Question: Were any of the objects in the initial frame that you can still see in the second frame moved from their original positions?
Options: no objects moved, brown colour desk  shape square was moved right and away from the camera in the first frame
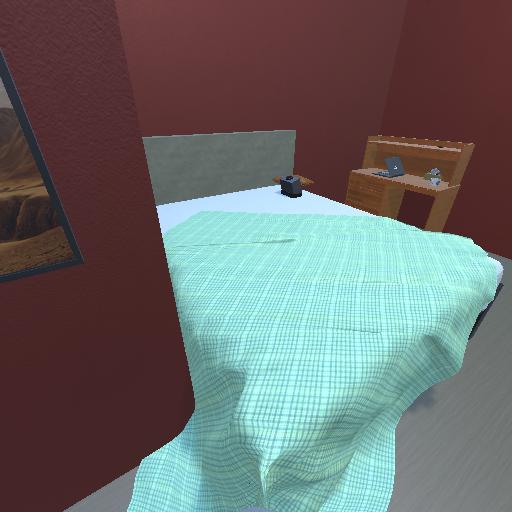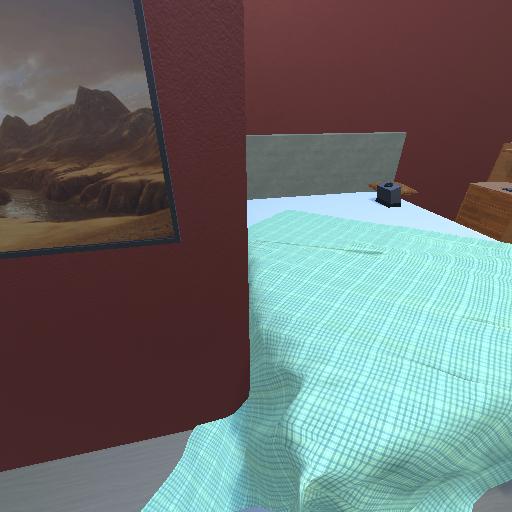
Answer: no objects moved